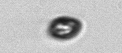
Label: nanoplankton_mix